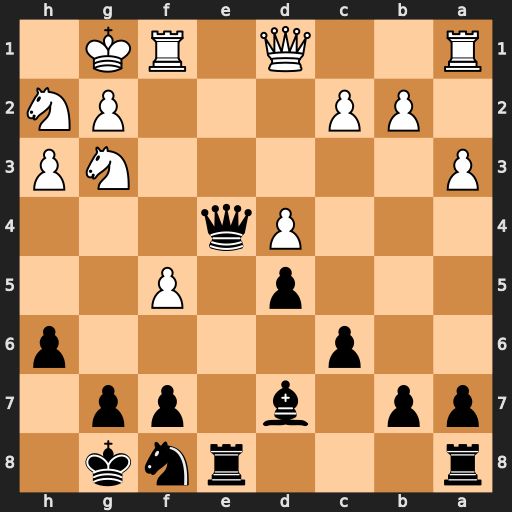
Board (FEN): r3rnk1/pp1b1pp1/2p4p/3p1P2/3Pq3/P5NP/1PP3PN/R2Q1RK1
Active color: b
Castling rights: -
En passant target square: -
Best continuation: Qe3+ Rf2 Qxg3